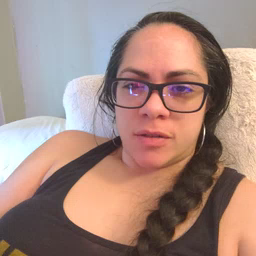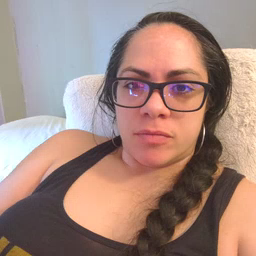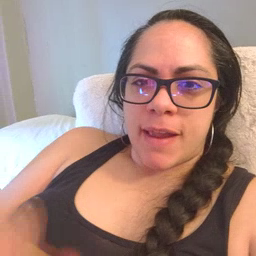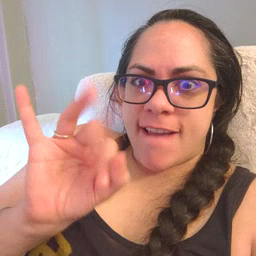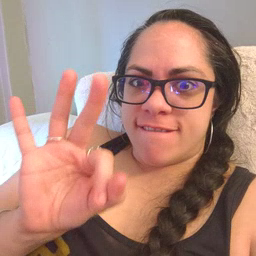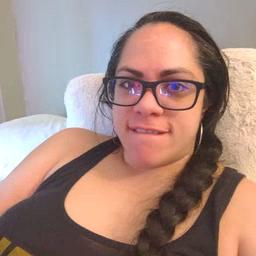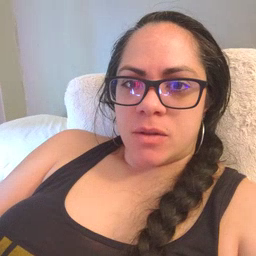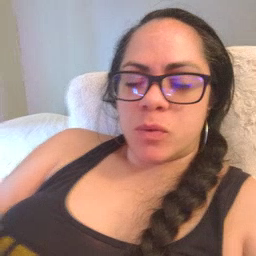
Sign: if